Question: I use the following code to forward sms, but a system prompt message displayed, how can set system preference programmatically let prompt message don't display?

'''
private static void ForwardSMS(MSms myMSms, MRule rule) {
SmsManager smsMgr = SmsManager.getDefault();
for (String toAddress : rule.receiverNumberList) {
smsMgr.sendTextMessage(toAddress, null, myMSms.body, null, null);
SharedPreferences prefs = PreferenceManager
.getDefaultSharedPreferences(PublicPar.myContext);
if (prefs.getBoolean("SaveSentBox", true)) {
SaveToSentBox(toAddress, myMSms.body);
}
}
}
'''
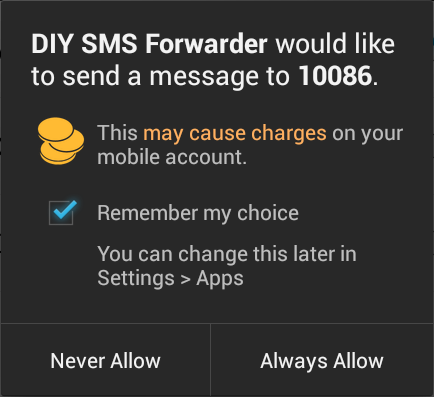
Answer: This kind of prompt is for the users' own protection, and the Android API does not allow developers to disable it. So in short: There is no way to do this legitimately.